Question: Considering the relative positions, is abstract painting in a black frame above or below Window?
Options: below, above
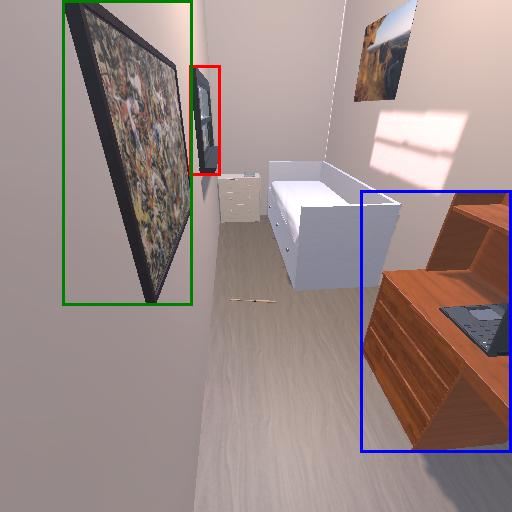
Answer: below